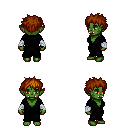
a pixel art fantasy rpg character, female body template, orc, green skin, gray robe, red pants, brunette bedhead hairstyle, white cloth bandages, four views (front, back, left, right), 2x2 character sprite sheet, small pixel art, hard edges, no anti-aliasing